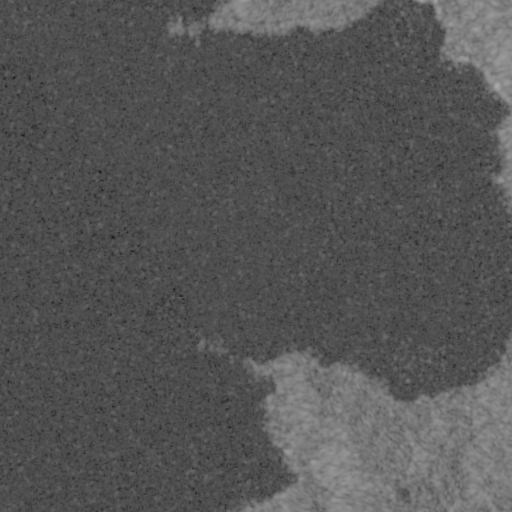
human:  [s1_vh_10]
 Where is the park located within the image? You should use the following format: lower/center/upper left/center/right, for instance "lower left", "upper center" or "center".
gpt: The park is located in the lower right of the image.
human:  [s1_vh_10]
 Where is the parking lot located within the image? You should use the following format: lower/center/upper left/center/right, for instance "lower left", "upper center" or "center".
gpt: The parking lot is located in the upper right of the image.
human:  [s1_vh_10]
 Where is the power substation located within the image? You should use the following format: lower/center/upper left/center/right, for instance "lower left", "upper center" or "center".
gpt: The power substation is located in the lower right of the image.
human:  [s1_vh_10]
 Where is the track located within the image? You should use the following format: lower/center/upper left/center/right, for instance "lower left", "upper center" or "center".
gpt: There is no track in the image.

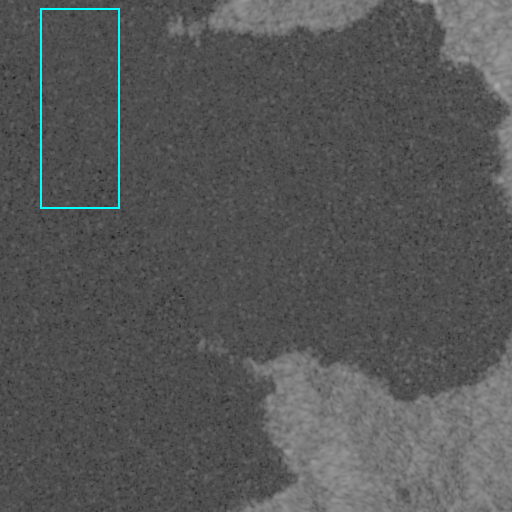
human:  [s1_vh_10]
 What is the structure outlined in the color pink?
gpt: There is no pink outline.
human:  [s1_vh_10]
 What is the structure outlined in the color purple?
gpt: There is no structure outlined in purple.